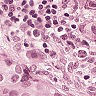
Metastatic tissue present: yes